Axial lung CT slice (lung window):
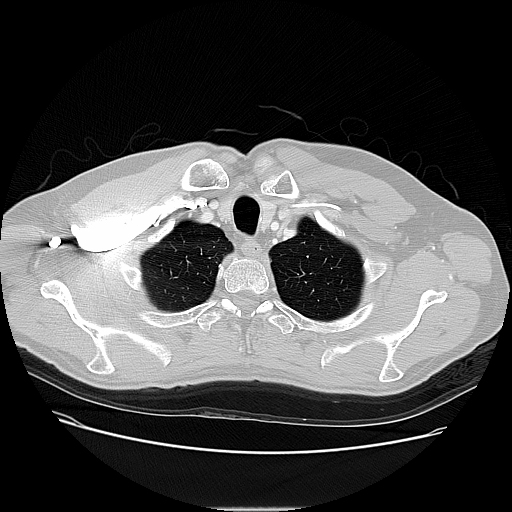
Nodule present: no